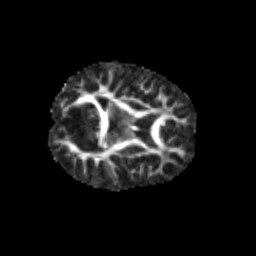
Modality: FA
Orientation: axial
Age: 7
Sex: male
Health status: healthy